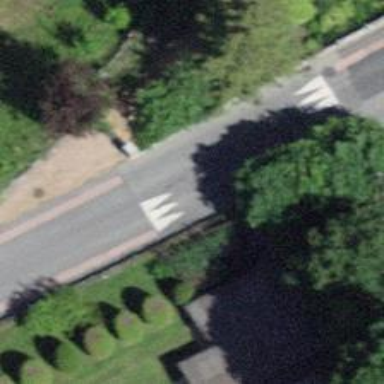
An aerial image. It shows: Table-style traffic calming feature.